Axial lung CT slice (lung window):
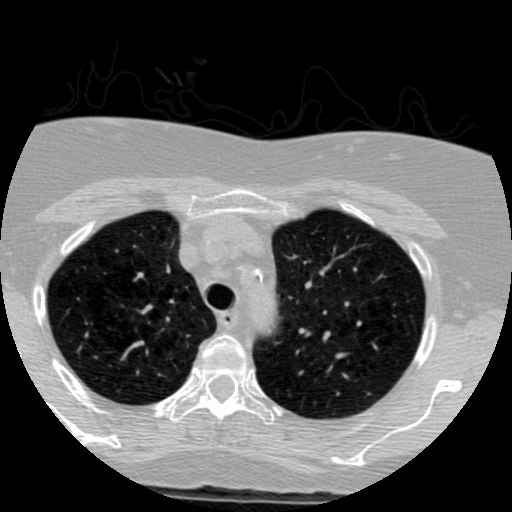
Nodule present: no